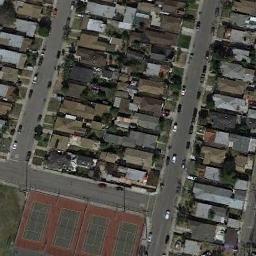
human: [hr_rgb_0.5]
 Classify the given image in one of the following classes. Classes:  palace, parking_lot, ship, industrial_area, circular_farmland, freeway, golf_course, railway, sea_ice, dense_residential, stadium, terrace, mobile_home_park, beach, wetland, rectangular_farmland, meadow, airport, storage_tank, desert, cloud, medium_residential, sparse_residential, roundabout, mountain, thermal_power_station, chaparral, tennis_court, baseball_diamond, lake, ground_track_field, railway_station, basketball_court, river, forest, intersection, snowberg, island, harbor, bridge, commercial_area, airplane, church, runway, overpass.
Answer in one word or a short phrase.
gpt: tennis_court